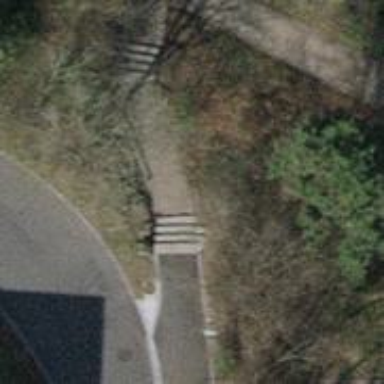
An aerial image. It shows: Set of steps on the road.